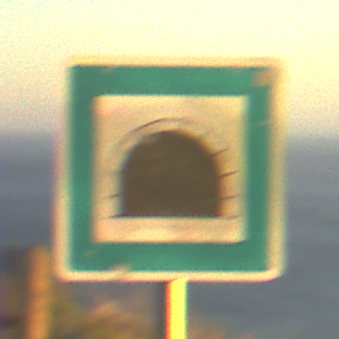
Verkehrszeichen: Tunnel
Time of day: SunriseSunset
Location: Outdoor (RoadRail)
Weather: PartlyCloudy
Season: NotSpecified
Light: Natural